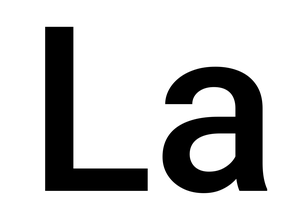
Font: Roboto_Medium